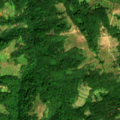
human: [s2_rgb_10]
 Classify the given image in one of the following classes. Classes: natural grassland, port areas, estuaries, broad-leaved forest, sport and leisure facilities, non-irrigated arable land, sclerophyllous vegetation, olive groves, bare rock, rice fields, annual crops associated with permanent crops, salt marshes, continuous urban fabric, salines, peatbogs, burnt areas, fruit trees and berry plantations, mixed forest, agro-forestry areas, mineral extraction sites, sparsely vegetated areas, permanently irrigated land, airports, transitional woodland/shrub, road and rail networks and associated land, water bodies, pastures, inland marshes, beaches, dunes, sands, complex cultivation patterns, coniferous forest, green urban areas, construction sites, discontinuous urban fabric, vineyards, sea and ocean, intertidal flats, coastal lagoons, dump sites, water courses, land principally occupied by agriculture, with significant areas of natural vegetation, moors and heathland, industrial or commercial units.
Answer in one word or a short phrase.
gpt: land principally occupied by agriculture, with significant areas of natural vegetation, broad-leaved forest, natural grassland